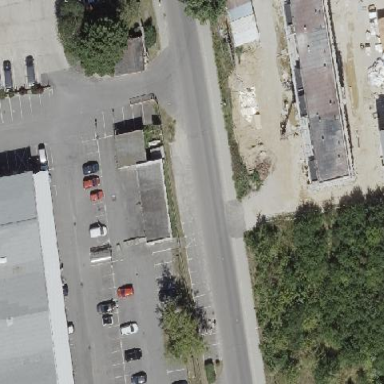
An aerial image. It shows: Parking area with surface.